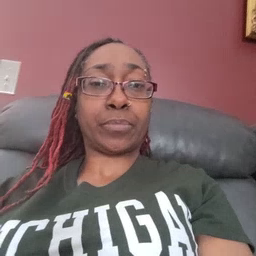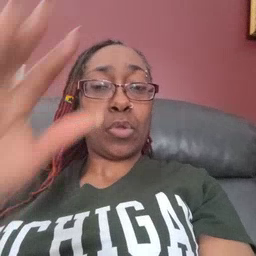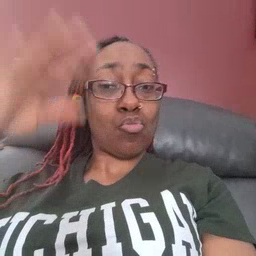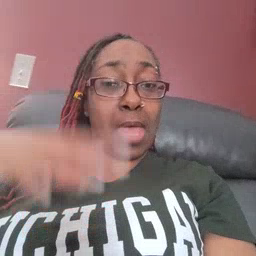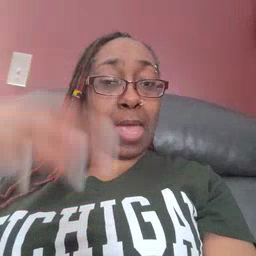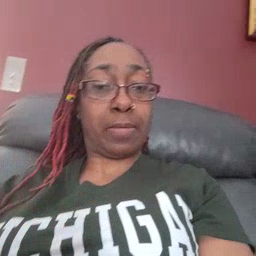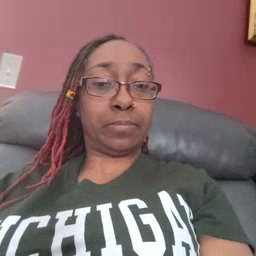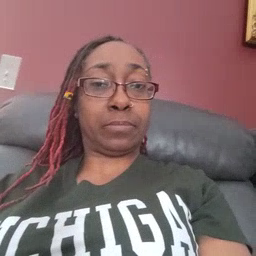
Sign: rain